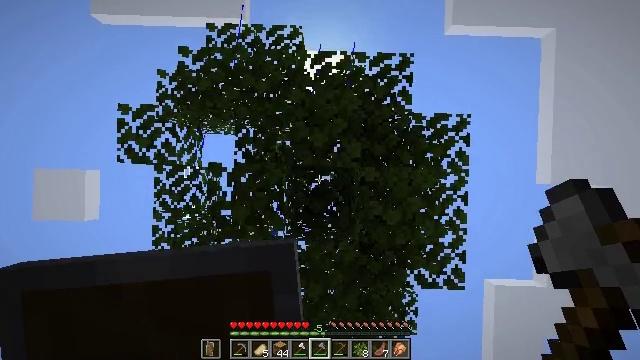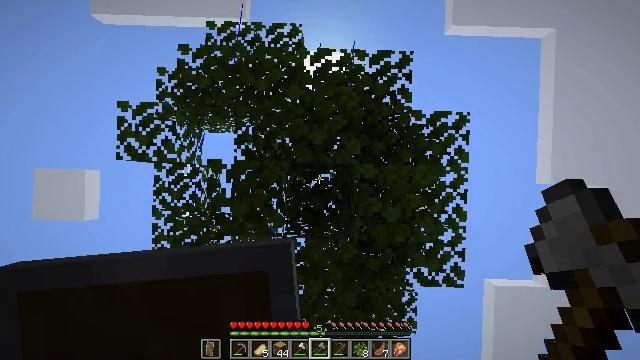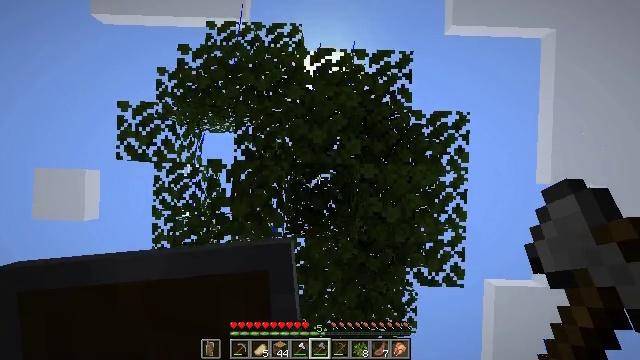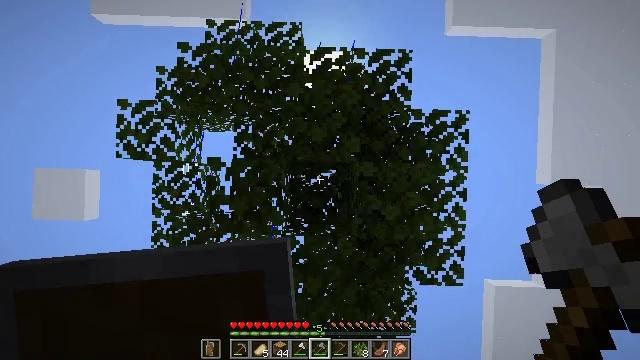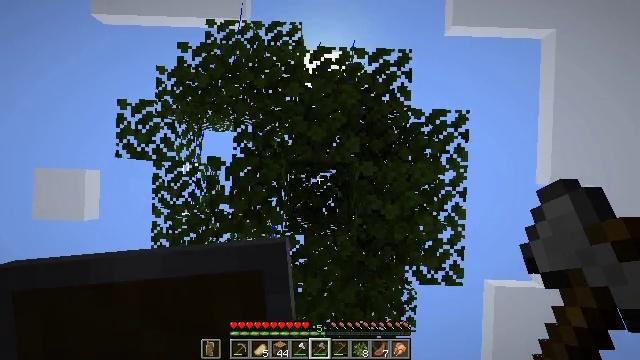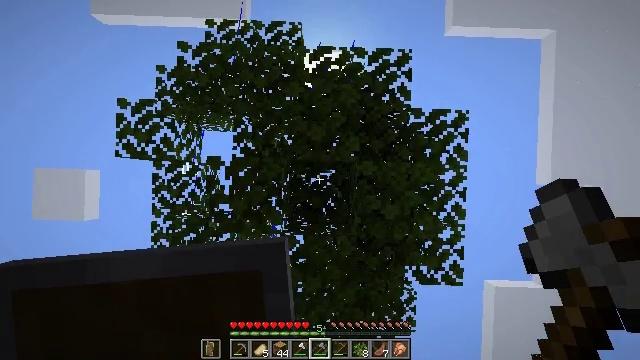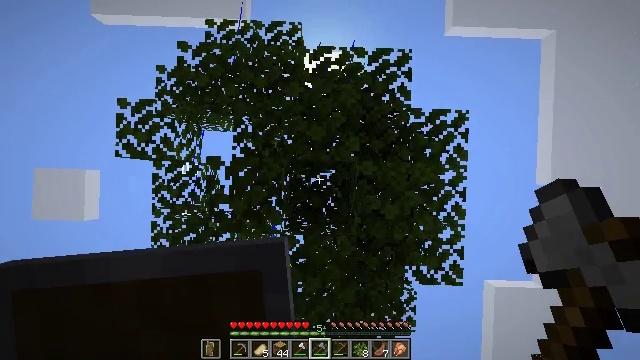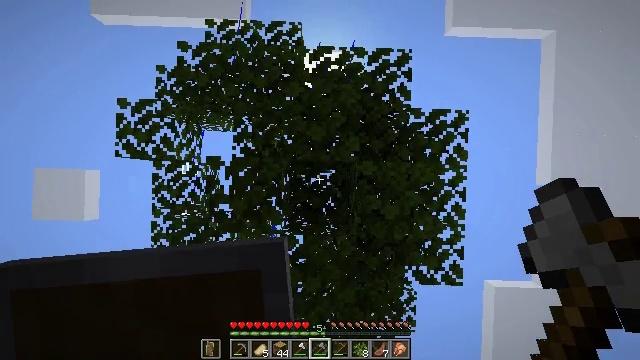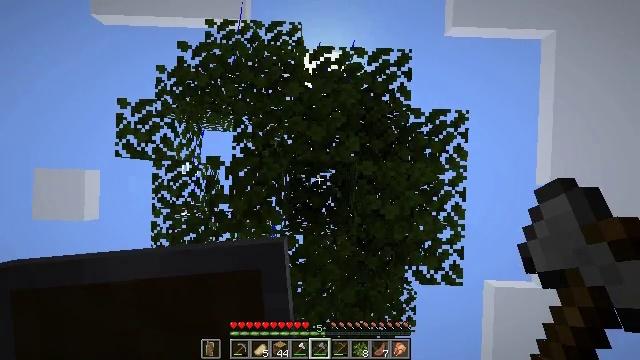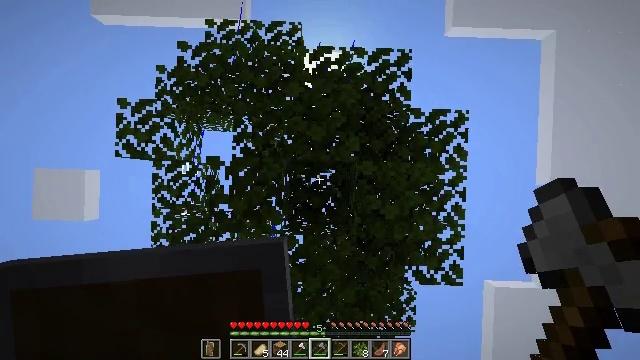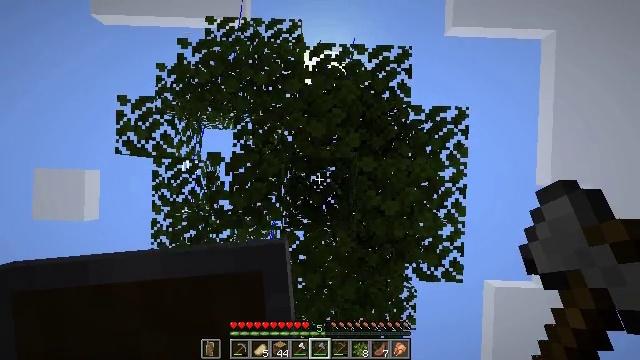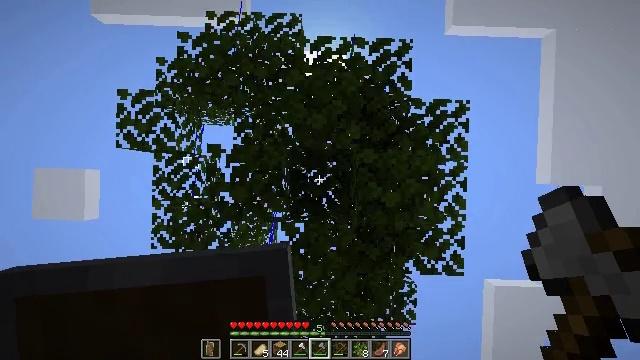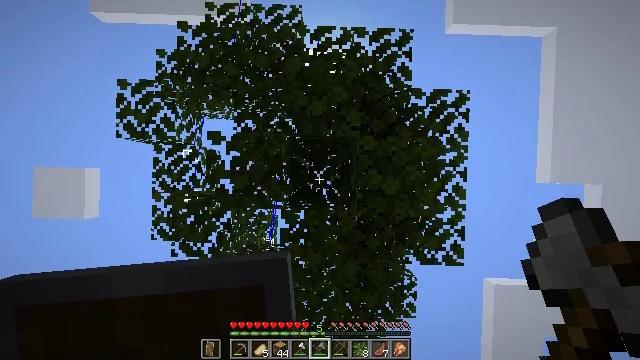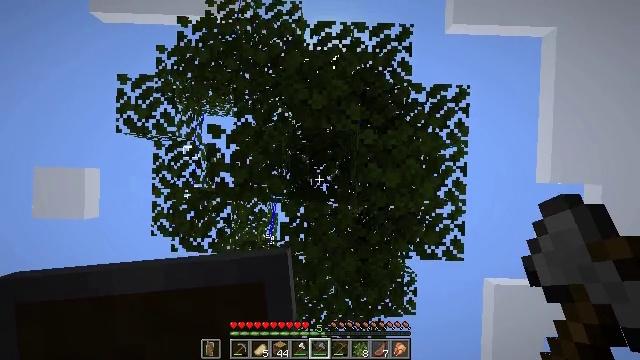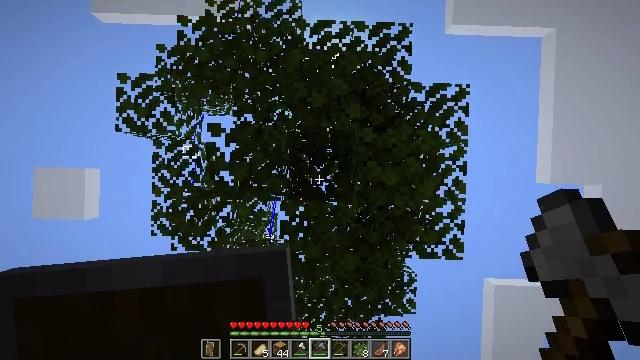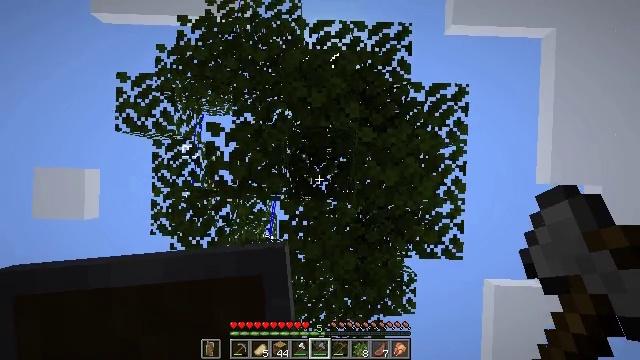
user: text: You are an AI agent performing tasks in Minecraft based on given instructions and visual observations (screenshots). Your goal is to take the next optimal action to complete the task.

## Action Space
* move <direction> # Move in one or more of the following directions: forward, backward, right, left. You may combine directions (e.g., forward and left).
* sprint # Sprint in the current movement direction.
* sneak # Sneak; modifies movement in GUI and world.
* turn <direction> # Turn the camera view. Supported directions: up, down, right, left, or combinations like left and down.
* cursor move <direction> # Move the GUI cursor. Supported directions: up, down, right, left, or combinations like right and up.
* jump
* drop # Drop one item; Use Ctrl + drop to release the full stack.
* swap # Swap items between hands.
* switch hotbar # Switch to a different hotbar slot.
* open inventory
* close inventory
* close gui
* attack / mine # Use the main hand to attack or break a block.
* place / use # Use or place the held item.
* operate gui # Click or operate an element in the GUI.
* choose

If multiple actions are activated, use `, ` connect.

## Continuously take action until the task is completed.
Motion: motion action
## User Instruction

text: Collect some oak leaves.
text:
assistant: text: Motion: no_op
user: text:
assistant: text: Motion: no_op
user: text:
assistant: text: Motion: no_op
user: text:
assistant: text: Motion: no_op
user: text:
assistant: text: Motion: no_op
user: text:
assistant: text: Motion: no_op
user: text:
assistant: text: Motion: no_op
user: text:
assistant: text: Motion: no_op
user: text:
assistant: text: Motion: no_op
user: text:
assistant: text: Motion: move forward
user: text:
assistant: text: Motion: move forward
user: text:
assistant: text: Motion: move forward
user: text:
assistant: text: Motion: move forward
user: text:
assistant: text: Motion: move forward
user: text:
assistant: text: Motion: move forward
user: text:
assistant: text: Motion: no_op
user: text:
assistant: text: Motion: no_op
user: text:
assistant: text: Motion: no_op
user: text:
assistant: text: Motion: no_op
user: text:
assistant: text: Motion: no_op
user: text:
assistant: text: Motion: no_op
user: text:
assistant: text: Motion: no_op
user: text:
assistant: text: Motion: no_op
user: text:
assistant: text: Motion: no_op
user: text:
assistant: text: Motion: no_op
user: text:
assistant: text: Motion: move forward
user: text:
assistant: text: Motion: move forward, turn down
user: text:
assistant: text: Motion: move forward, turn left and down
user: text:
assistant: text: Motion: move forward
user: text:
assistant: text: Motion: move forward